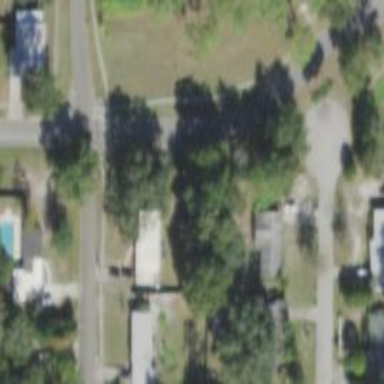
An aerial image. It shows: Residential road with sidewalk on the left side.